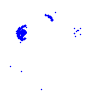
Particle: electron